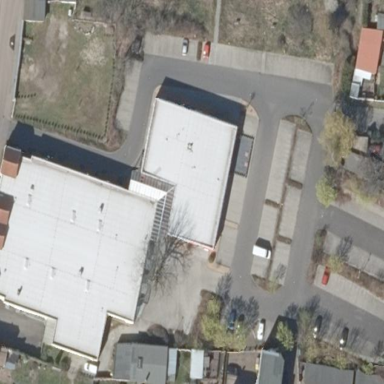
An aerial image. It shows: Supermarket building.